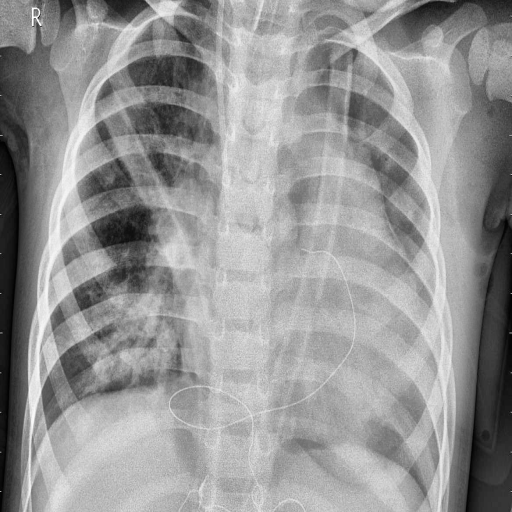
Finding: PNEUMONIA